Interaction volume radius: 10 \u00c5
Interaction volume height: 25 \u00c5
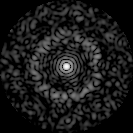
Disorder parameter: 0.8291